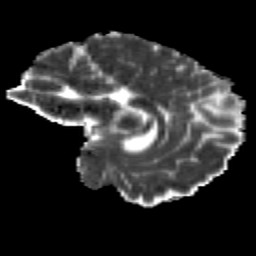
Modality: MD
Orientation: sagittal
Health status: healthy
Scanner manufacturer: siemens
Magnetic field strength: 3 T
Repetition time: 12 s
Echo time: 0.092 s